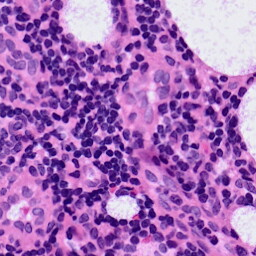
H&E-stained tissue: LymphNode